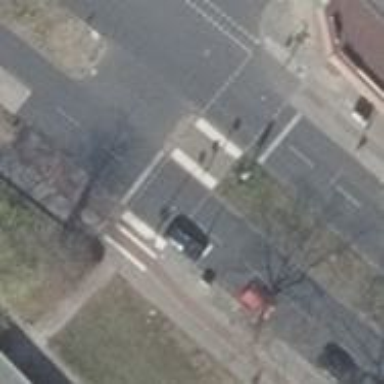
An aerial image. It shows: Road crossing with traffic signals.